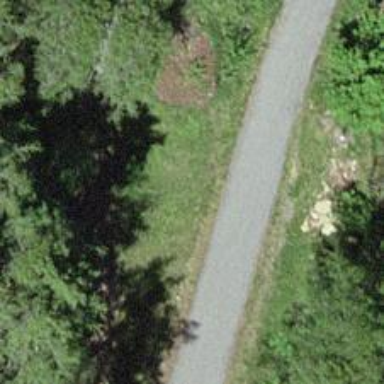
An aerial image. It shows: Brown bench.